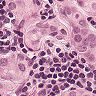
Metastatic tissue present: yes